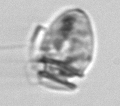
Label: Dinophysis_acuminata